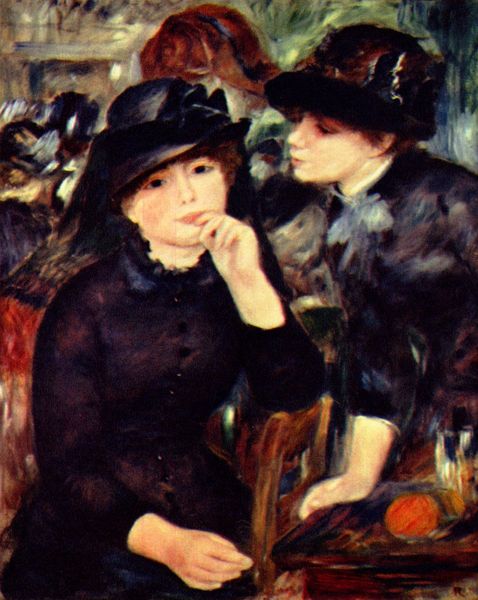
Titel: Zwei Mädchen in Schwarz
Künstler: Pierre Auguste Renoir
Standort: Moskva
Institution: The Pushkin State Museum of Fine Arts
Schlagwörter: baum, blau, dunkel, feder, gemälde, hand, schatten, weiß, frauen, gelb, impressionismus, menschen, mädchen, sitzen, auguste renoir, braun, cafe, damen, degas, elegant, finger, frankreich, frau, glas, haar, hell, hut, hüte, kleid, kleider, licht, mund, nase, ohr, orange, paris, profil, reden, renoir, schwarz, stuhl, tisch, dame, obst, park, rot, expressionismus, gesellschaft, gespräch, haube, leute, mode, schleife, gesichter, hemd, jacke, jung, kappe, kappen, kneipe, mütze, mützen, arm, arme, augen, band, blicke, federn, gesicht, inkarnat, kragen, spitze, stehen, ärmel, bildnis, holzstuhl, hände, möbel, portrait, öl, natur, pastos, sommertag, sonne, auge, haare, mantel, sitzend, adel, personen, spitzen, schleifen, knopf, lippen, locken, ohren, rosa, vornehm, kinder, frucht, früchte, garten, apfel, kopfbedeckung, mandarine, sommer, unterhaltung, heiß, hemden, abstrakt, hitze, farbe, lila, violett, beige, moment, saal, blue, chair, fancy, hands, hat, oil, people, red, white, women, essen, black, chairs, chat, dark, dress, dresses, duktus, empty, face, france, funeral, girls, green, hair, lady, manet, nose, old, painting, room, secret, sitting, table, talk, talking, witwen, woman, kaffee, zwei frauen, detail, impressionistisch, stuhllehne, flowers, looking, brown, junge frau, junge, rüsche, rüschen, teint, gedanken, knöpfe, nachdenken, fein, fliege, schick, hutkrempe, krempe, tor, impression, holztisch, rothaarig, außen, sonnenstrahl, restaurant, draußen, auguste, gaststätte, jacken, mäntel, macke, bedienung, hauben, sonnig, farbauftrag, flecken, feather, wood, apple, food, fruit, skin, tree, lichtspiel, pfirsich, background, ear, girl, house, red hair, young, street, sun, boy, child, costume, eyes, noble, ribbon, schattig, light, garden, aprikose, zeit, paper, bänder, expression, gaze, look, träumen, kopfschmuck, cezanne, impressionism, bonnet, cap, en face, mouth, buttons, dog, hats, line, french, couple, faces, glass, smile, zwei damen, leaning, peach, love, outside, city, monet, party, freundinnen, arms, fireplace, ink, menschne, watercolor, art, colorful, ears, thinking, pencil, lines, impressionist, fingers, schleifenband, biergarten, brush, brushstrokes, lip, lips, stare, watercolors, paint, simple, staring, brush stroke, impressionistic, bistro, kids, rich, standing, alcohol, drink, bow, finfer, bar, waiting, ball, button, dunkle augen, strokes, bowtie, veil, black dress, schleifenbänder, listening, skirts, parc, malweise, contemplating, mourn, lerute, friend, pierre auguste, sonnnenstrahl, tglas, romance, thoughtful, dinner, epression, costumes, ut, 19th century, august, think, dame mit hut, whisper, dunkles kleid, frau trinken, zwei hütte, hand am mund, unter freiem himmel, hait, lunch, balck, drinks, caffee, lips eyes, flirt, pondering, papyrus, ior, embroder, yarn, cake, paintstrokes, brish, perfume, mose, re, pairs, dark eyes, red fruit, cloche, \meeting, governess, feather hat, pout, profli, smoooth, mourne, impressionisme, vrouwen, stuhl reden, girlstwo, twohats, long sleeve